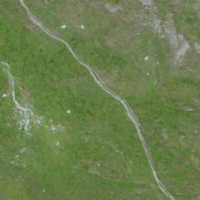
EUNIS habitat code: 26
Species observed at this site:
Leontopodium nivale
Gymnadenia conopsea